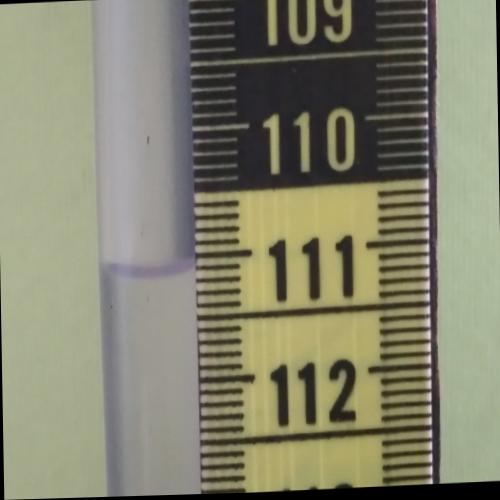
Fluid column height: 111.1 cm